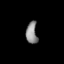
Tissue: lung
Cell type: Fibroblasts
Senescence score: 0.6188
Nuclear area (px): 239
Mean DAPI intensity: 140.406